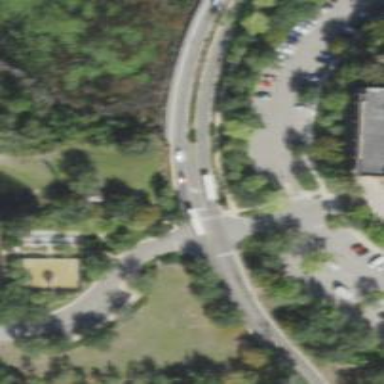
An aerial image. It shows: Paved footway crossing with zebra marking.